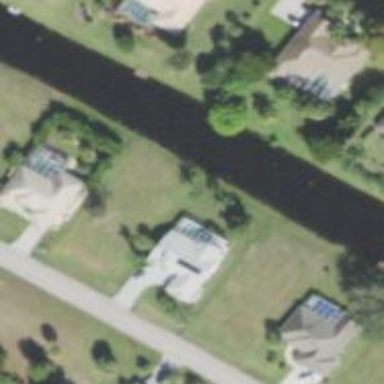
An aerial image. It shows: Canal.